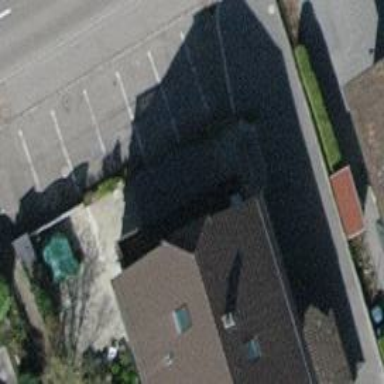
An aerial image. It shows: Restaurant.